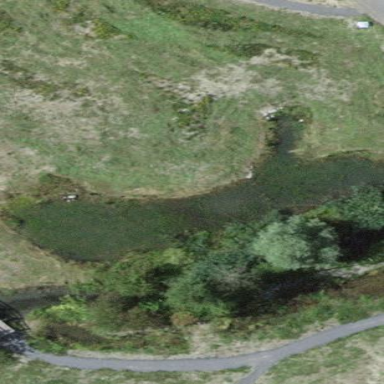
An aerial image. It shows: Pond surrounded by natural water.